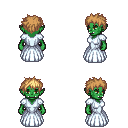
a pixel art fantasy rpg character, female body template, orc, green skin, underdress, gold greaves, light blonde bedhead hairstyle, four views (front, back, left, right), 2x2 character sprite sheet, small pixel art, hard edges, no anti-aliasing